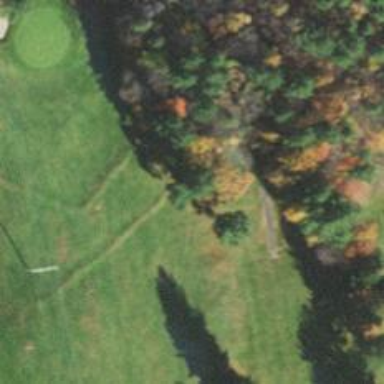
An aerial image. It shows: Golf tee.